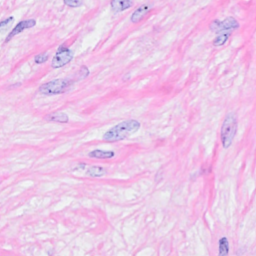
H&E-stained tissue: Breast